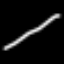
Label: line